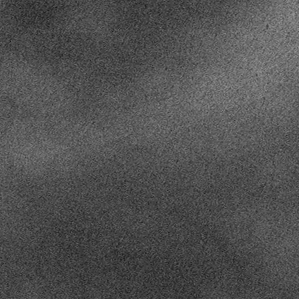
Label: frost